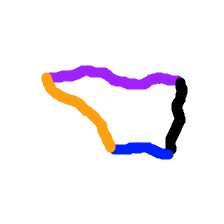
Shape: trapezoid